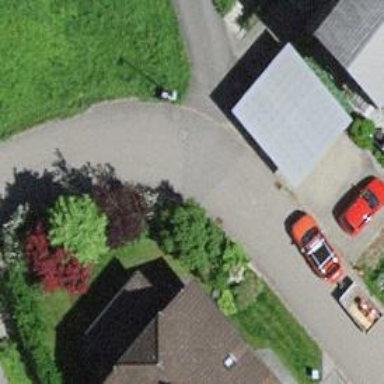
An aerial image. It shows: Residential road.